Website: walmart
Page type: payment
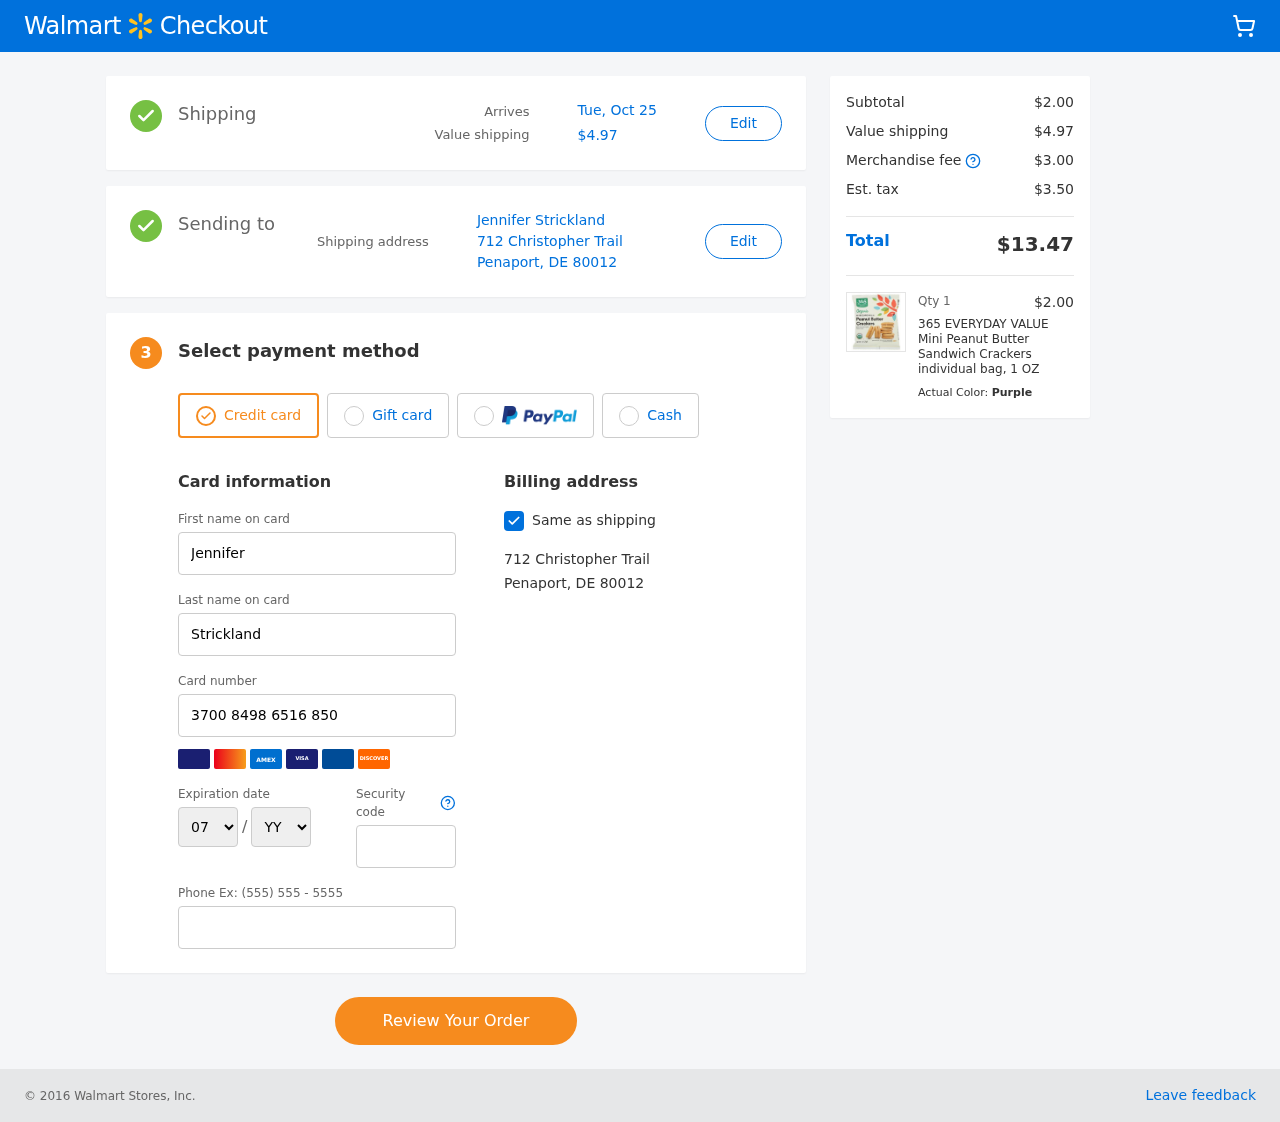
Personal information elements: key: PII_CARD_EXPIRY_MONTH
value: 07
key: PII_CARD_EXPIRY_YEAR
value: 27
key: PII_CITY_STATE_ZIP
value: Penaport, DE 80012
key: PII_FULLNAME
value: Jennifer Strickland
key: PII_STREET
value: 712 Christopher Trail
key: PII_FIRSTNAME
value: Jennifer
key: PII_LASTNAME
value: Strickland
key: PII_CARD_NUMBER
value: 3700 8498 6516 850
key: PII_CARD_CVV
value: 4486
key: PII_PHONE
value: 8583333289
Product elements: key: PRODUCT1_NAME
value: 365 EVERYDAY VALUE Mini Peanut Butter Sandwich Crackers individual bag, 1 OZ
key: PRODUCT1_PRICE
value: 2
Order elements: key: ORDER_DELIVERY_DATE
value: Tue, Oct 25
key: ORDER_SHIPPING_COST
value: $4.97
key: ORDER_SUBTOTAL
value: $2.00
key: ORDER_MERCHANDISE_FEE
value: $3.00
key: ORDER_TAX
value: $3.50
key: ORDER_TOTAL
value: $13.47
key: ORDER_NUM_ITEMS
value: Qty 1